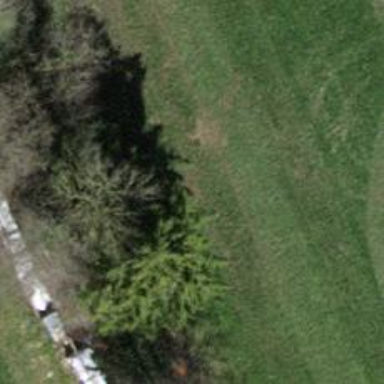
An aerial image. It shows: Pipeline marker.